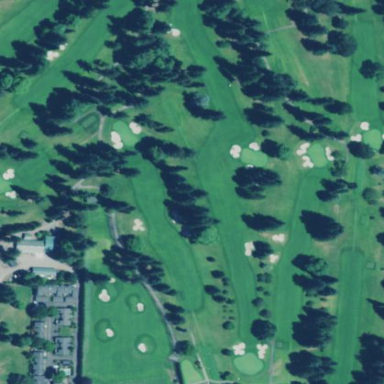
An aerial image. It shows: Golf course surrounded by greenery.